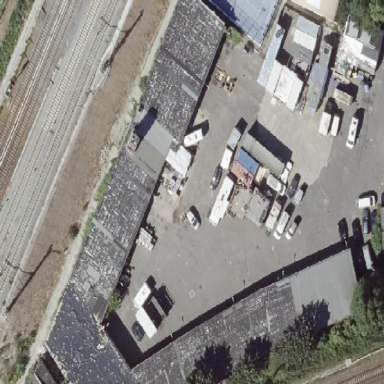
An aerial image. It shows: Industrial building.